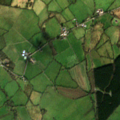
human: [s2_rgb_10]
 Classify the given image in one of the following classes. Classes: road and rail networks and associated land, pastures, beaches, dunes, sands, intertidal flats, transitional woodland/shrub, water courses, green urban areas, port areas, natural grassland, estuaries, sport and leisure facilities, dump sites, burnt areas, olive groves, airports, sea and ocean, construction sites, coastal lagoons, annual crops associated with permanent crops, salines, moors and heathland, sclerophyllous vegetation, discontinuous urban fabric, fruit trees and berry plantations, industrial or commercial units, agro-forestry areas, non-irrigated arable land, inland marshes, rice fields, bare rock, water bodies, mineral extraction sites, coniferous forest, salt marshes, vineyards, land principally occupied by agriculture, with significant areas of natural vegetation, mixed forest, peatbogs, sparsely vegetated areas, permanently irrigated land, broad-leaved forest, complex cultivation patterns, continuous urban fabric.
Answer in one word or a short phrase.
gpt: pastures